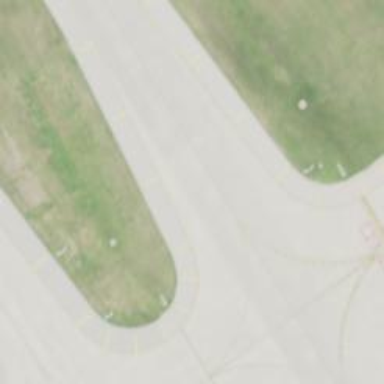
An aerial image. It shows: Image of taxiway at airport.